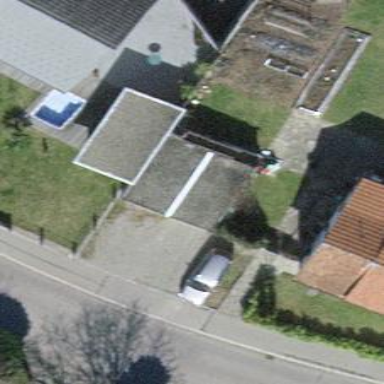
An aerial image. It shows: Garage building.